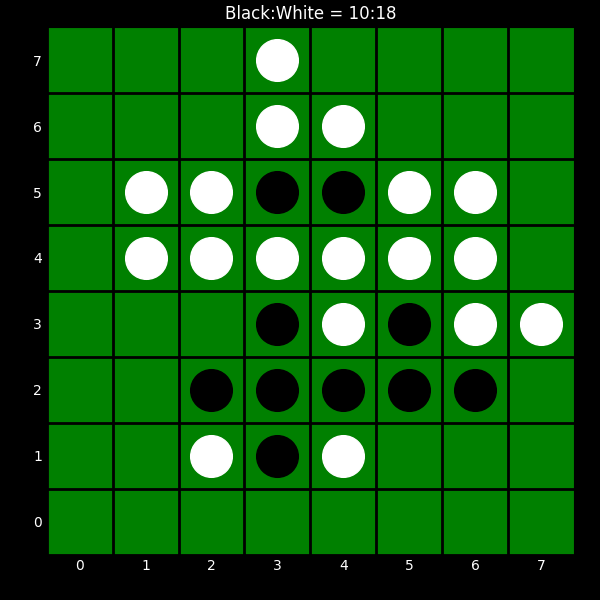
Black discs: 10
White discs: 18